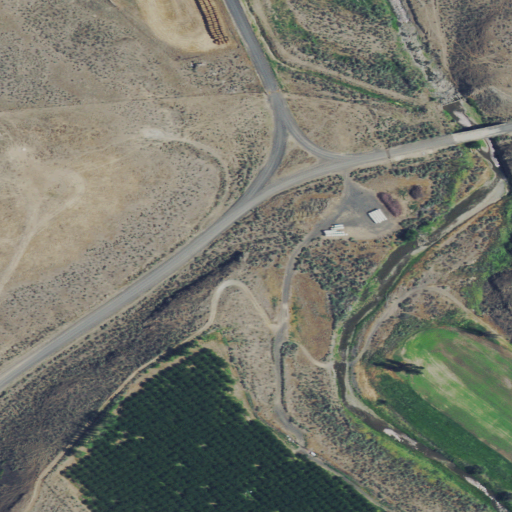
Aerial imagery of valley in Oregon named Wolf Hollow containing shrub, grassland, herbaceous wetlands, cultivated crops, and medium intensity development